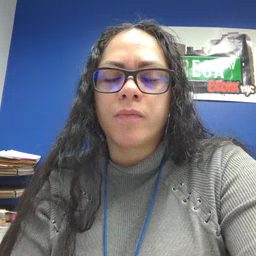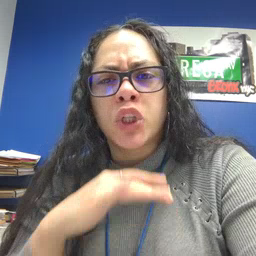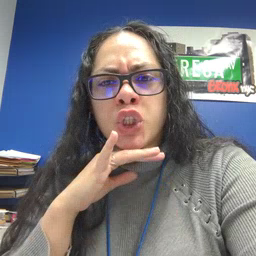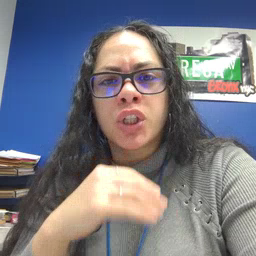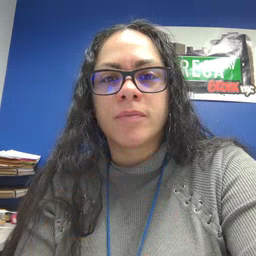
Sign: dirty